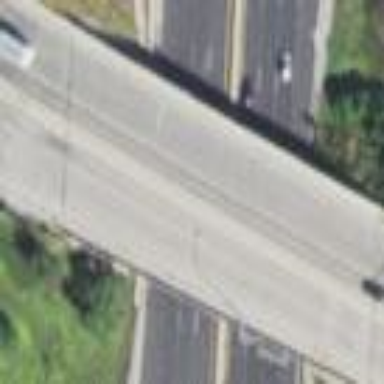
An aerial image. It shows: Man-made bridge.